Question: I created a Navigation View Controller. The static table view cell pushes me to a "Personalization" view. So, how can I programmatically load this view from another in this controller hierarchy?

With this line of code the navigationbar will be hidden...
'''
UIViewController *vc = [sb instantiateViewControllerWithIdentifier:@"personalizationView"];
vc.modalTransitionStyle = UIModalTransitionStyleCoverVertical;
[self presentViewController:vc animated:YES completion:NULL];
'''
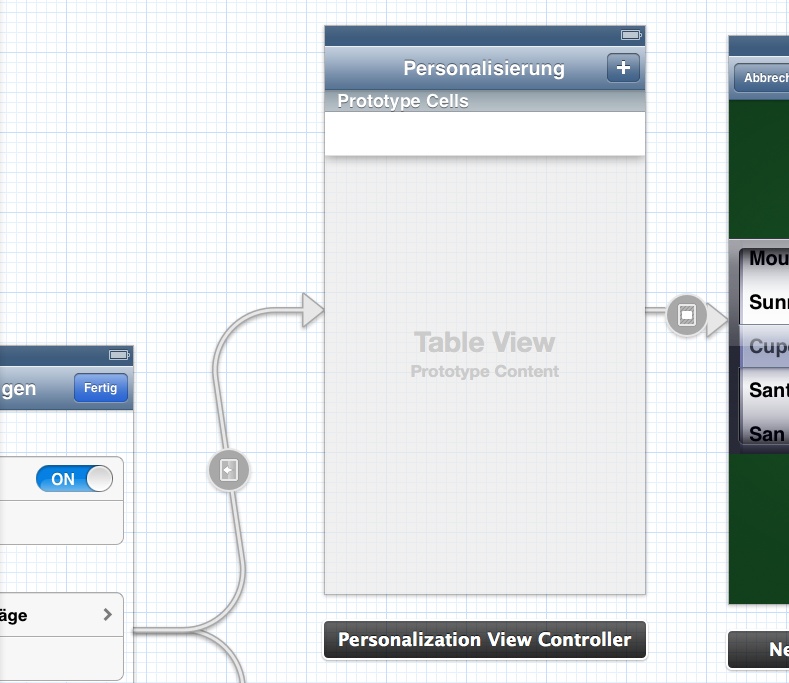
Answer: The proper way is to draw another segue from the other view controller.
You can then "push" in code:
'''
[self performSegueWithIdentifier:@"ShowPersonalization" sender:self];
'''